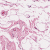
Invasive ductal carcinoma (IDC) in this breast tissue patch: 0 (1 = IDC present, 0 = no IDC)